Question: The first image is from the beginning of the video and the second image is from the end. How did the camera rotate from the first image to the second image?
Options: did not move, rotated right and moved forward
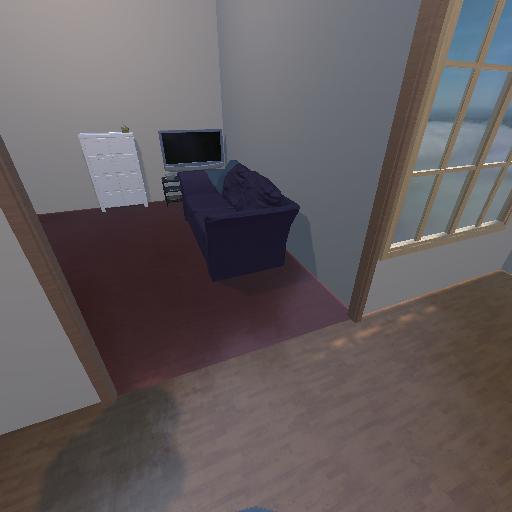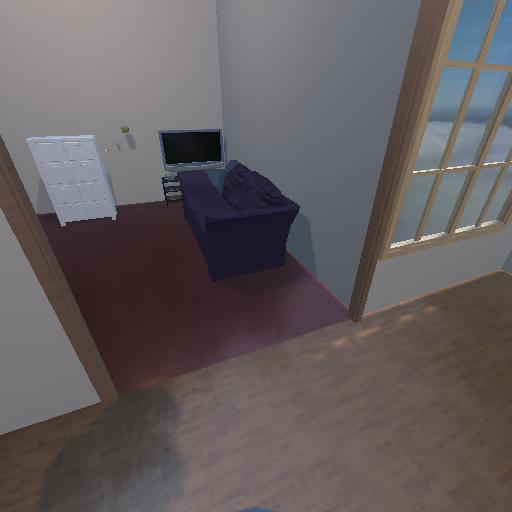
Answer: did not move